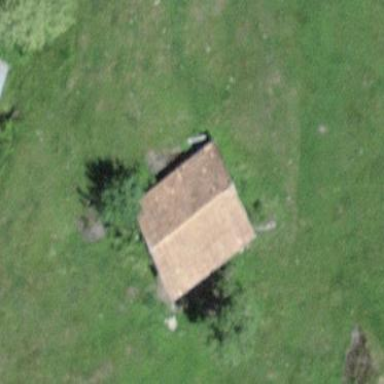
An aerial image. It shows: Rural barn.